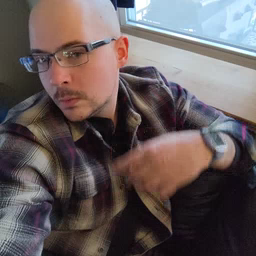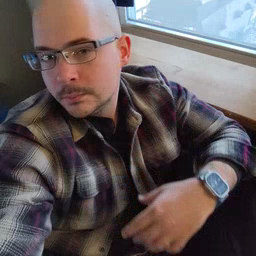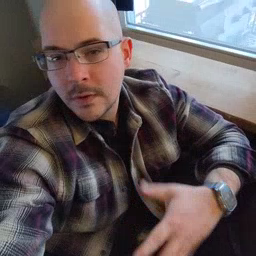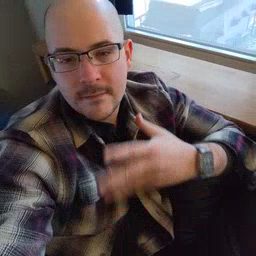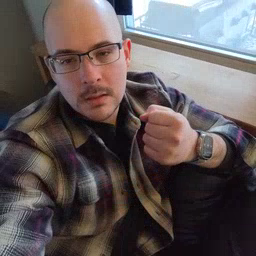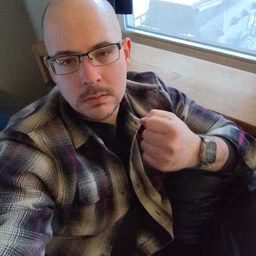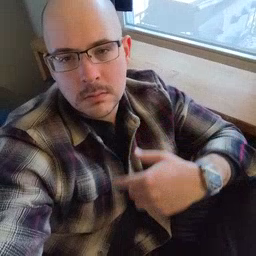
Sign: fast